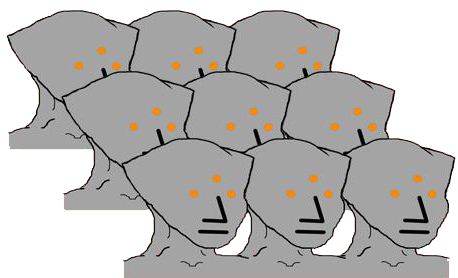
Label: 5_Alien